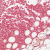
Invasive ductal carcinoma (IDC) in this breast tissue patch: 0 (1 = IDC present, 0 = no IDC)